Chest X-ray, AP view. Patient: 28 years old, sex F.
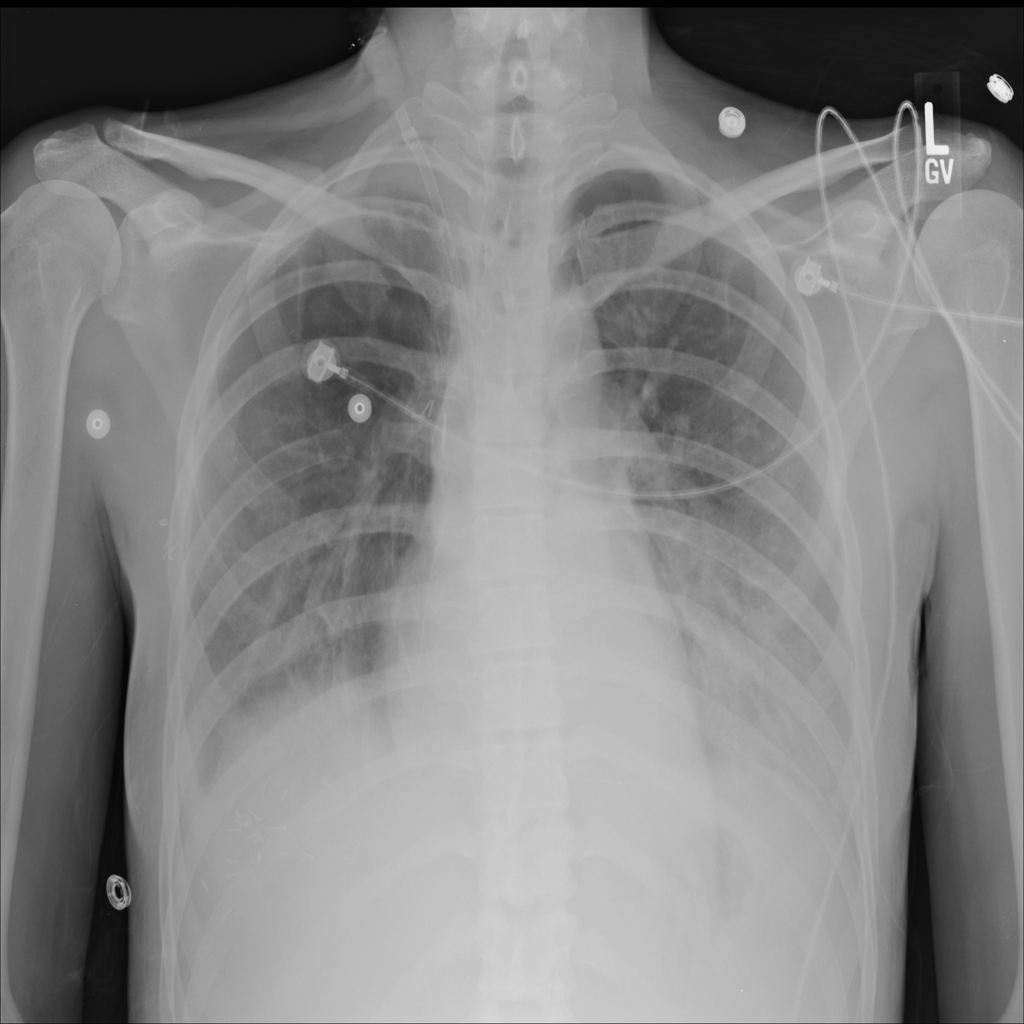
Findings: Effusion